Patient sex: M
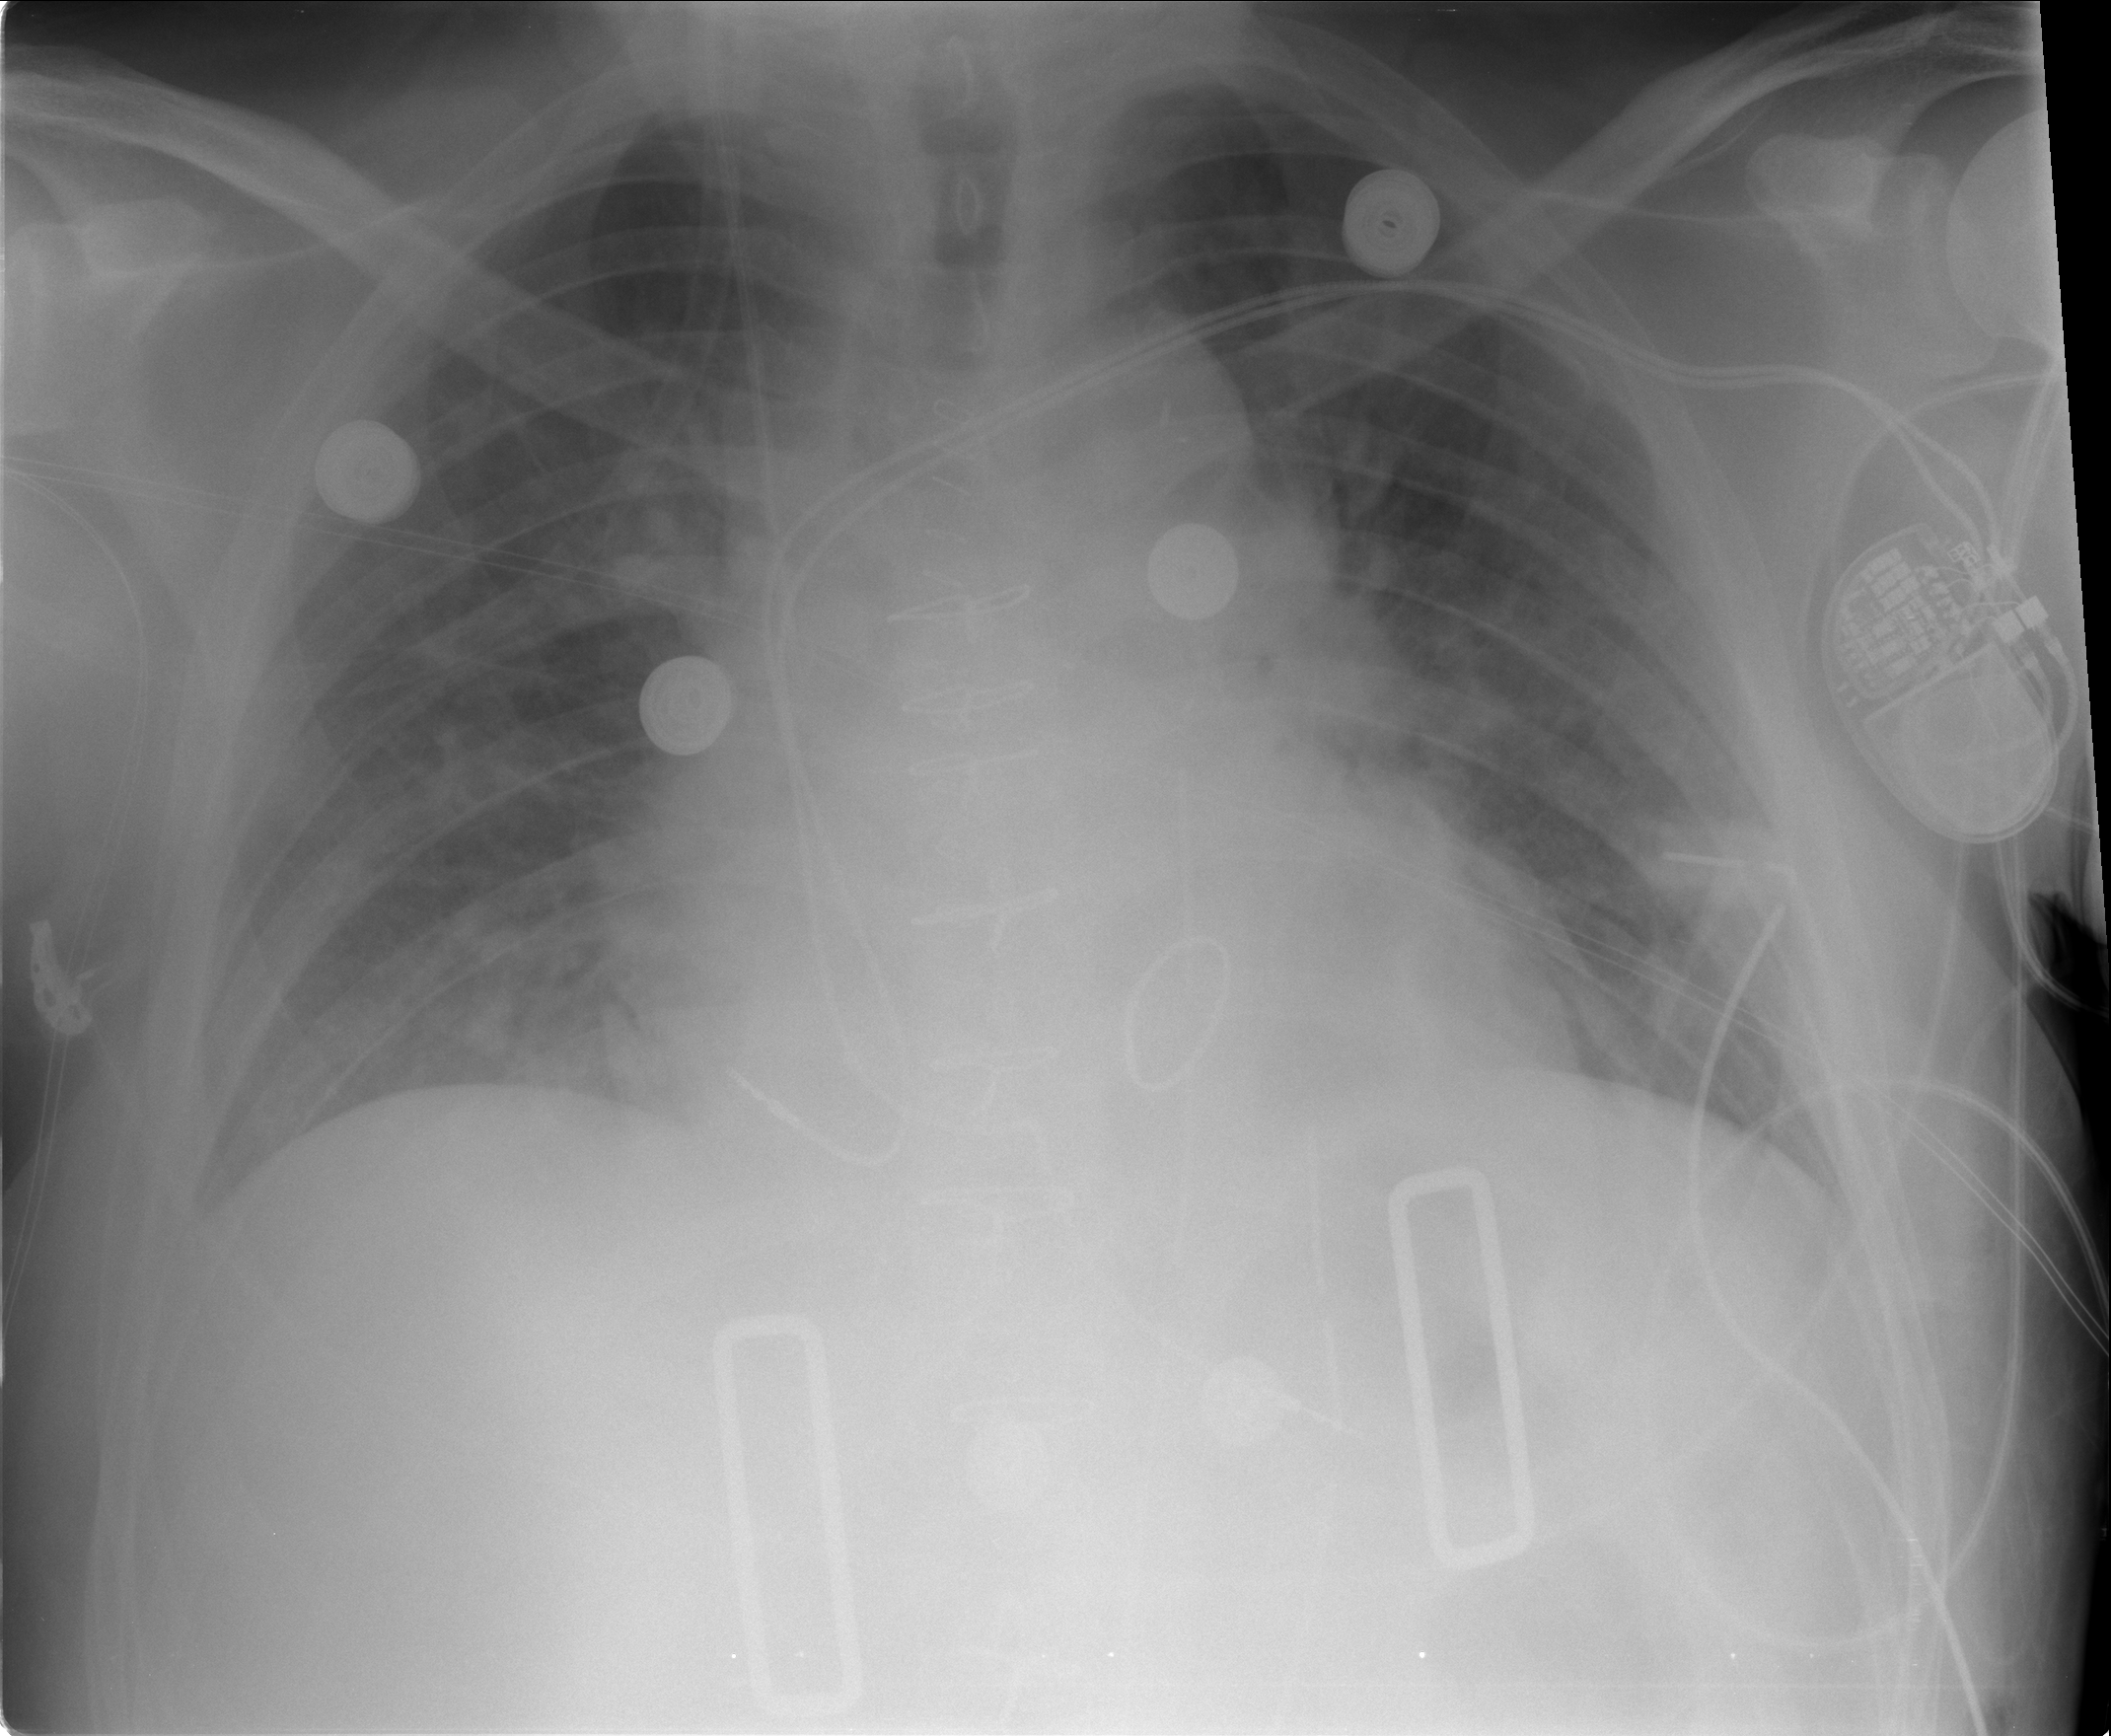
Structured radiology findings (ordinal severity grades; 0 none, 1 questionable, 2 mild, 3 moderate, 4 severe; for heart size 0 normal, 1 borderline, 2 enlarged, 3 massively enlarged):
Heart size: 2
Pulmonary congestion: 2
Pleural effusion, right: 0
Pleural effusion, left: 0
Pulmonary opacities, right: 0
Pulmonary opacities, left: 0
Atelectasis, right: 0
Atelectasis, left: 0